Field crop: maize
Growth stage: 2
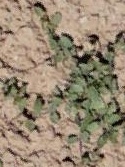
Species: convolvulus